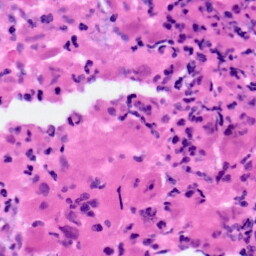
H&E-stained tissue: Pancreatic